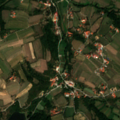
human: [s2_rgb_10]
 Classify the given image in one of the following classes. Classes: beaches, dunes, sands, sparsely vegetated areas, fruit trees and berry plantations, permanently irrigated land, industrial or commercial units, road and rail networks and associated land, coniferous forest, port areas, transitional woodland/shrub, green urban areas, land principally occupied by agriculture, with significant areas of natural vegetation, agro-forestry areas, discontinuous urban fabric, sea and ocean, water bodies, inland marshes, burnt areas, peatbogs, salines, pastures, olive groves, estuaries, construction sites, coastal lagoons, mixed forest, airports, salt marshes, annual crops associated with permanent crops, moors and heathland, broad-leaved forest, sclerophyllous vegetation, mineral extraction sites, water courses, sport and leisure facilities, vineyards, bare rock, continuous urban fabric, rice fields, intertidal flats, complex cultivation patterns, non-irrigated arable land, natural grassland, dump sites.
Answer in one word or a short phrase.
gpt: non-irrigated arable land, complex cultivation patterns, land principally occupied by agriculture, with significant areas of natural vegetation, broad-leaved forest